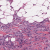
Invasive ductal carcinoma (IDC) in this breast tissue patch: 1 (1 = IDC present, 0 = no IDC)